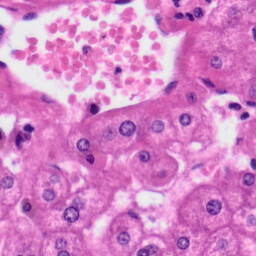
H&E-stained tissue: Liver